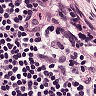
Metastatic tissue present: no